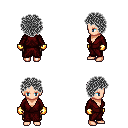
a pixel art fantasy rpg character, female body template, human, light skin, red robe, gold greaves, gray curly afro hairstyle, gold gloves, four views (front, back, left, right), 2x2 character sprite sheet, small pixel art, hard edges, no anti-aliasing